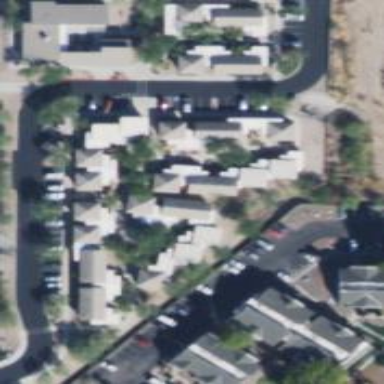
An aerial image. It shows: Residential area with apartments.